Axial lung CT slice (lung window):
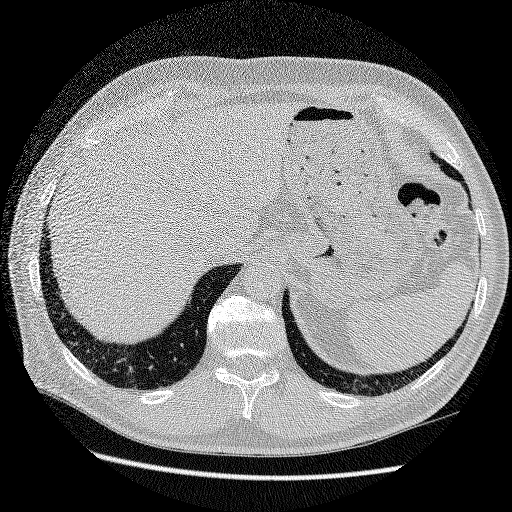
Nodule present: no